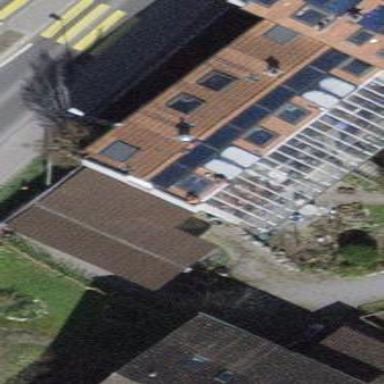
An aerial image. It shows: Solar power generator with photovoltaic panels.